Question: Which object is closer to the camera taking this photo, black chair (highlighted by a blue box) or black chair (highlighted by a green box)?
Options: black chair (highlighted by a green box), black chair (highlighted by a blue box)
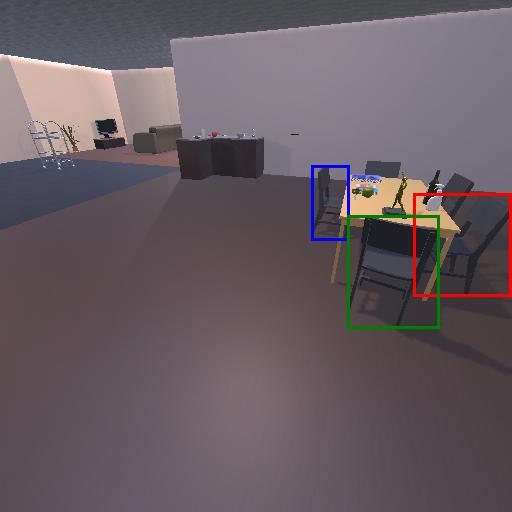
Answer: black chair (highlighted by a green box)